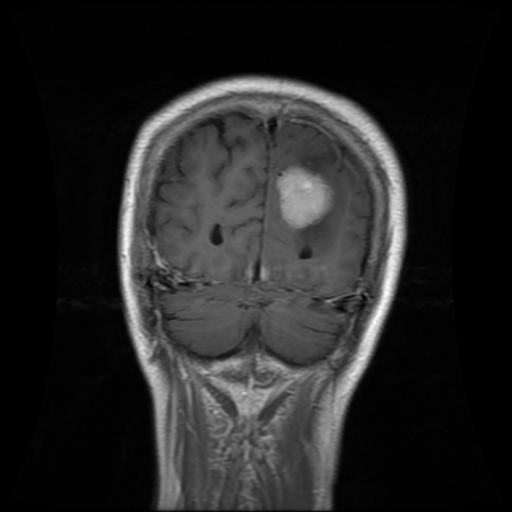
Label: meningioma